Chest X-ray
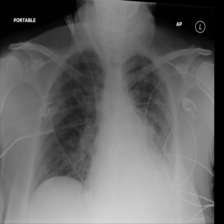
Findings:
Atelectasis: negative
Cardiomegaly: negative
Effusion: negative
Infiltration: negative
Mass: negative
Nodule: negative
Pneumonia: negative
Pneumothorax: negative
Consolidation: positive
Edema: negative
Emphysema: negative
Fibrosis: negative
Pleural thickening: negative
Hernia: negative